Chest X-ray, PA view. Patient: 31 years old, sex F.
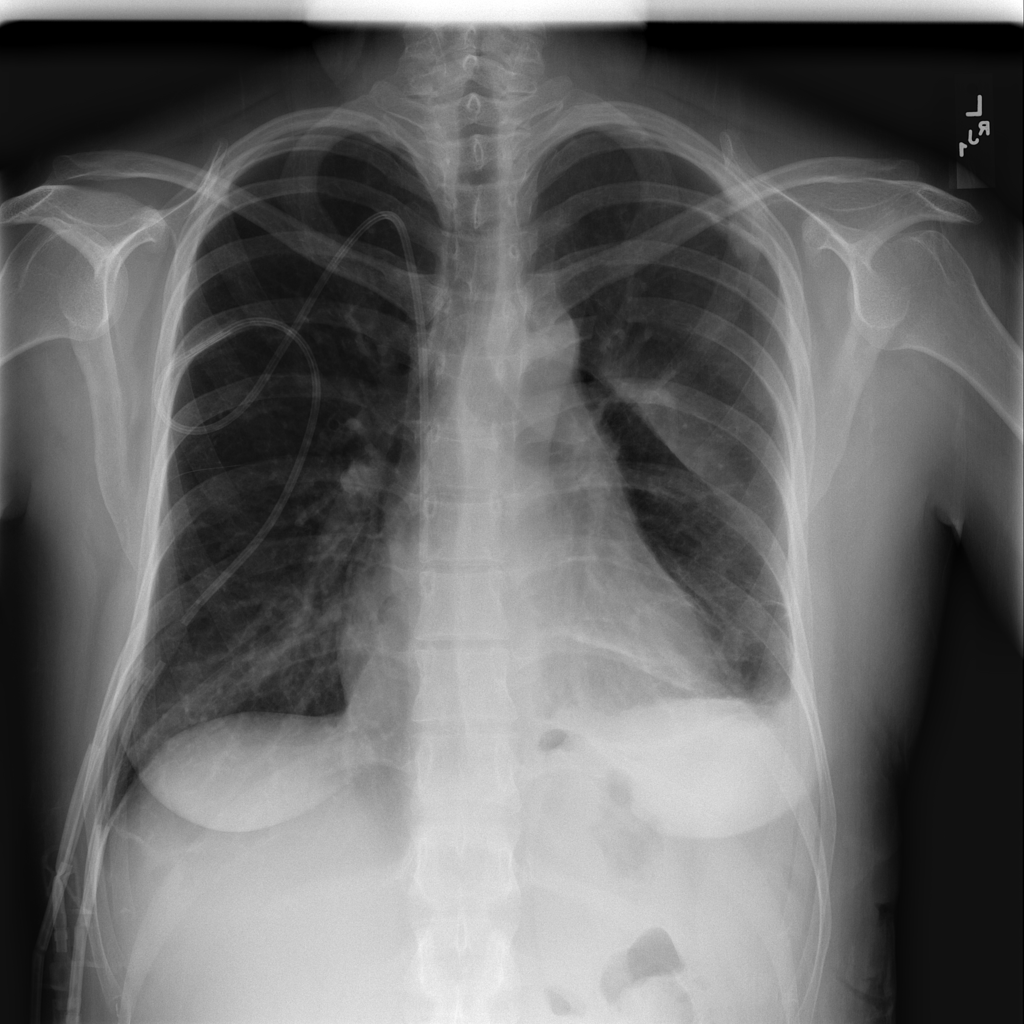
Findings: Effusion